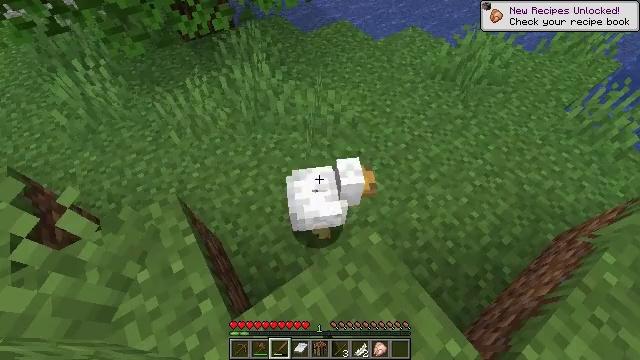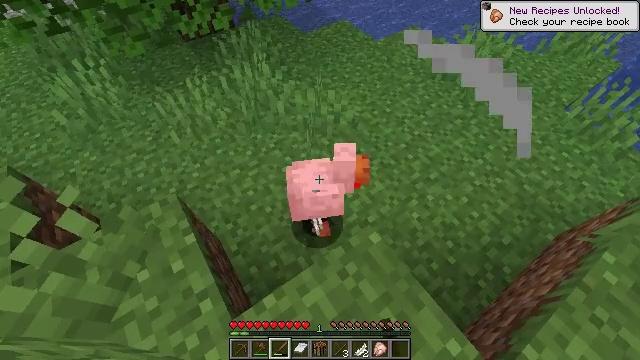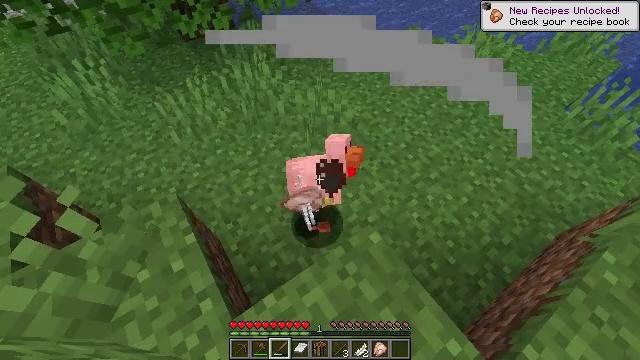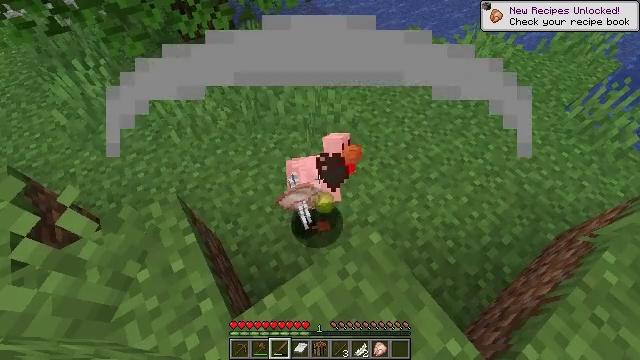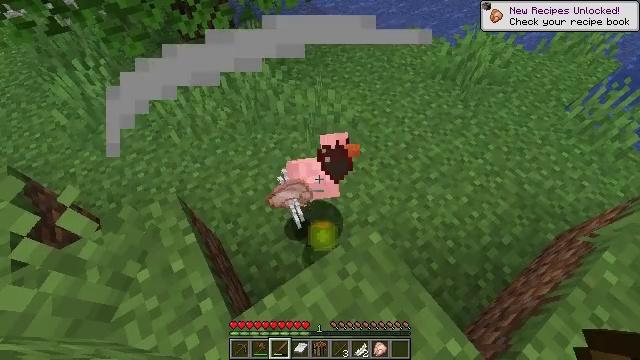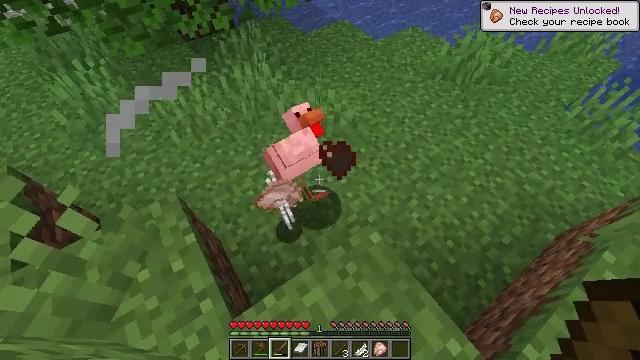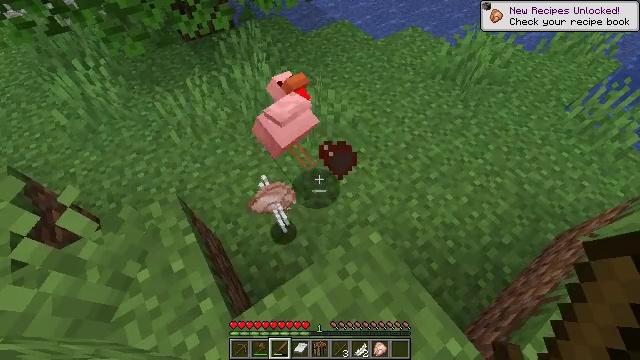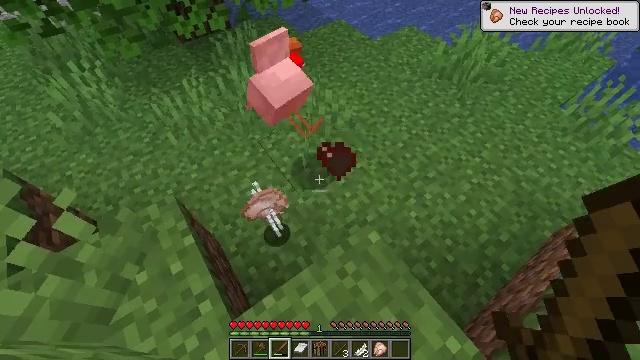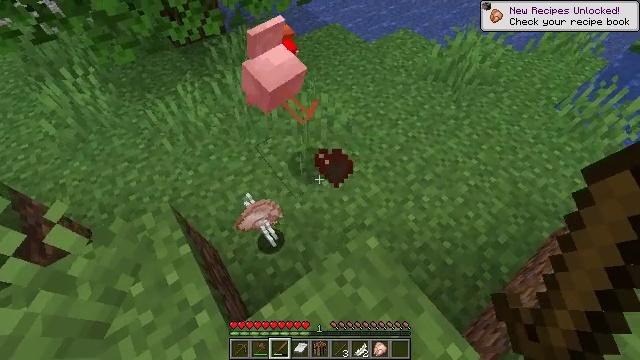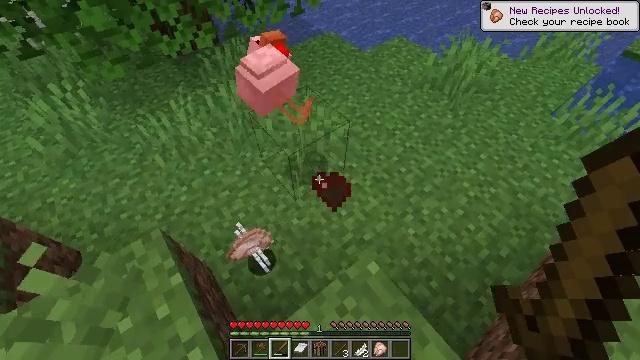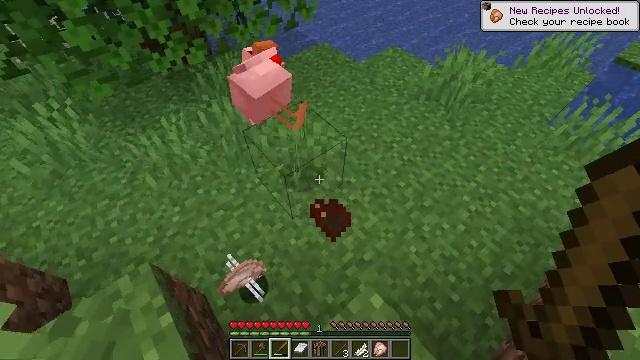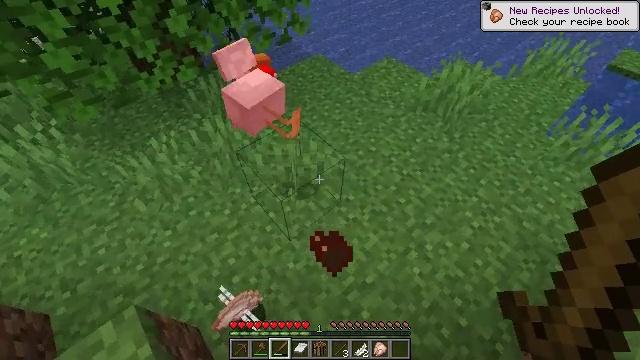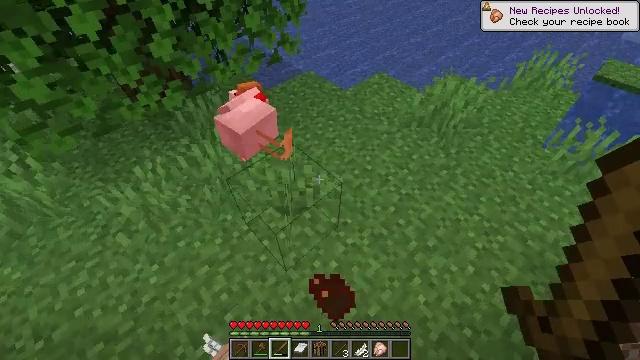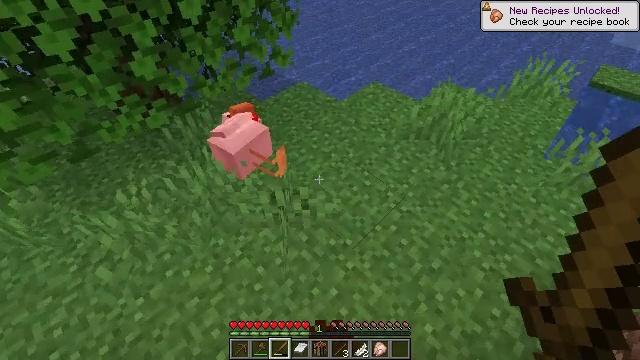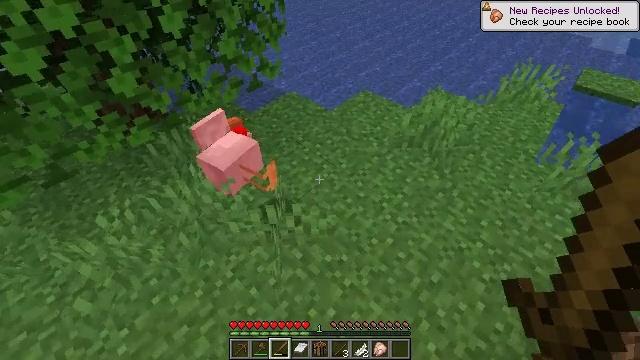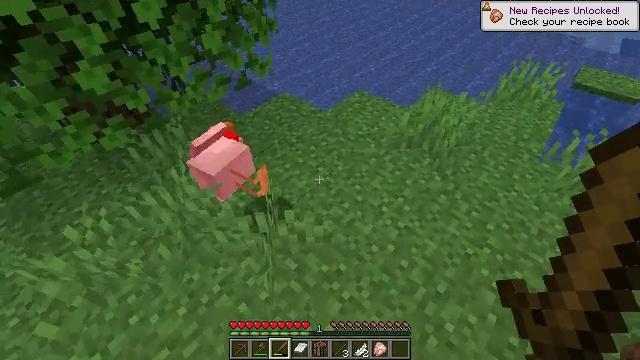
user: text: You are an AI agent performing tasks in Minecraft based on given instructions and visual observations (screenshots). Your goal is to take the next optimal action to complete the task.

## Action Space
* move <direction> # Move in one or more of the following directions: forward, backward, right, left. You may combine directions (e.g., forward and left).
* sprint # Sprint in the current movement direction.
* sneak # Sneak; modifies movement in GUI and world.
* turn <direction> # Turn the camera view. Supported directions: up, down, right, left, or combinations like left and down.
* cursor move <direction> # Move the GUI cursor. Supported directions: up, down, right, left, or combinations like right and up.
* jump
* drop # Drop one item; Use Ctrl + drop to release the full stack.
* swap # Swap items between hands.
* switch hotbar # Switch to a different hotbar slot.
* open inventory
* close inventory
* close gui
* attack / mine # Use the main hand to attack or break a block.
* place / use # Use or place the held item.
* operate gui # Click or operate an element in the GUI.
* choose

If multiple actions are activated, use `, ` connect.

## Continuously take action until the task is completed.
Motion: motion action
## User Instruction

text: Cut down the sugar cane stalks.
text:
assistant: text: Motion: no_op
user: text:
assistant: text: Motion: no_op
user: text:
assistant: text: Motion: no_op
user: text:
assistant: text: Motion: no_op
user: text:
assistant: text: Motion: no_op
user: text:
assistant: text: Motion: no_op
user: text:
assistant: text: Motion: no_op
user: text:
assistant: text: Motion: move forward, turn right
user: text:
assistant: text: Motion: move forward, turn right
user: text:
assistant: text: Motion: move forward, turn right and up
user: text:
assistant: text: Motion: move forward, turn right and up
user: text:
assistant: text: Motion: move forward, turn right and up
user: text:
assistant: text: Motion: move forward, turn right and up
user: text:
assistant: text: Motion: turn right and up
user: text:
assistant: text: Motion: turn right
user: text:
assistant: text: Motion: no_op
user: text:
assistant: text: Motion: move left, turn right
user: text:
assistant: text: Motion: move left, turn right
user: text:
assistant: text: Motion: move left, turn right and up
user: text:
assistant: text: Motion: move left, turn right and up
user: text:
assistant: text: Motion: move left, turn right and up
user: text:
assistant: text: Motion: move forward
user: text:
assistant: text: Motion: move forward
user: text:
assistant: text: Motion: move forward
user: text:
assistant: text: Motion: move forward, turn left and down
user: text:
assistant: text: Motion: move forward
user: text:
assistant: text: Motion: move forward, turn up
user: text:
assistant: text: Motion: move forward, turn left and up
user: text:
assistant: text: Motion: move forward, turn left and up
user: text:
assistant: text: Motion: move forward